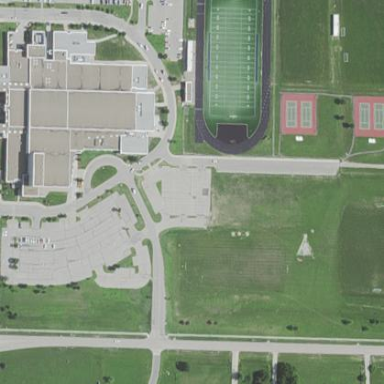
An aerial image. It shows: School.